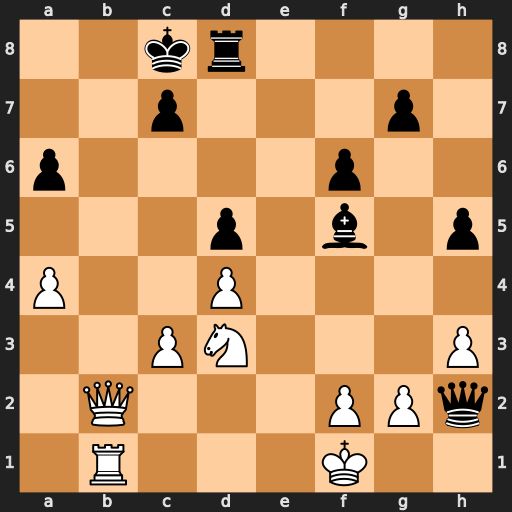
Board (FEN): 2kr4/2p3p1/p4p2/3p1b1p/P2P4/2PN3P/1Q3PPq/1R3K2
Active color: w
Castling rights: -
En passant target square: -
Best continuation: Qb7+ Kd7 Qxd5+